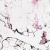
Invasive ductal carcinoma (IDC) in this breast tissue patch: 0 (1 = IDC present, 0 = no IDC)